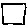
Label: square